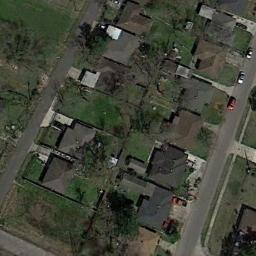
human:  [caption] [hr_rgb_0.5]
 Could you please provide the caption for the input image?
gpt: The medium residential area with some neatly arranged houses is surrounded by roads .

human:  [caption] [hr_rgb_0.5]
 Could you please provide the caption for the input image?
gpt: The medium residential is on the grass next to the road .

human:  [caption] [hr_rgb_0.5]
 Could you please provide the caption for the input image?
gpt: There are many buildings in medium residential area .

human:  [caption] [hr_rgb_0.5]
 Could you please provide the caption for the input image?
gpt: There are big trees in the middle of the medium-sized residential area .

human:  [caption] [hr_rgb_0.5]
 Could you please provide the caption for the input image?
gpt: There are some black buildings on green lawns on the  medium residential area .